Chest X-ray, PA view. Patient: 24 years old, sex F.
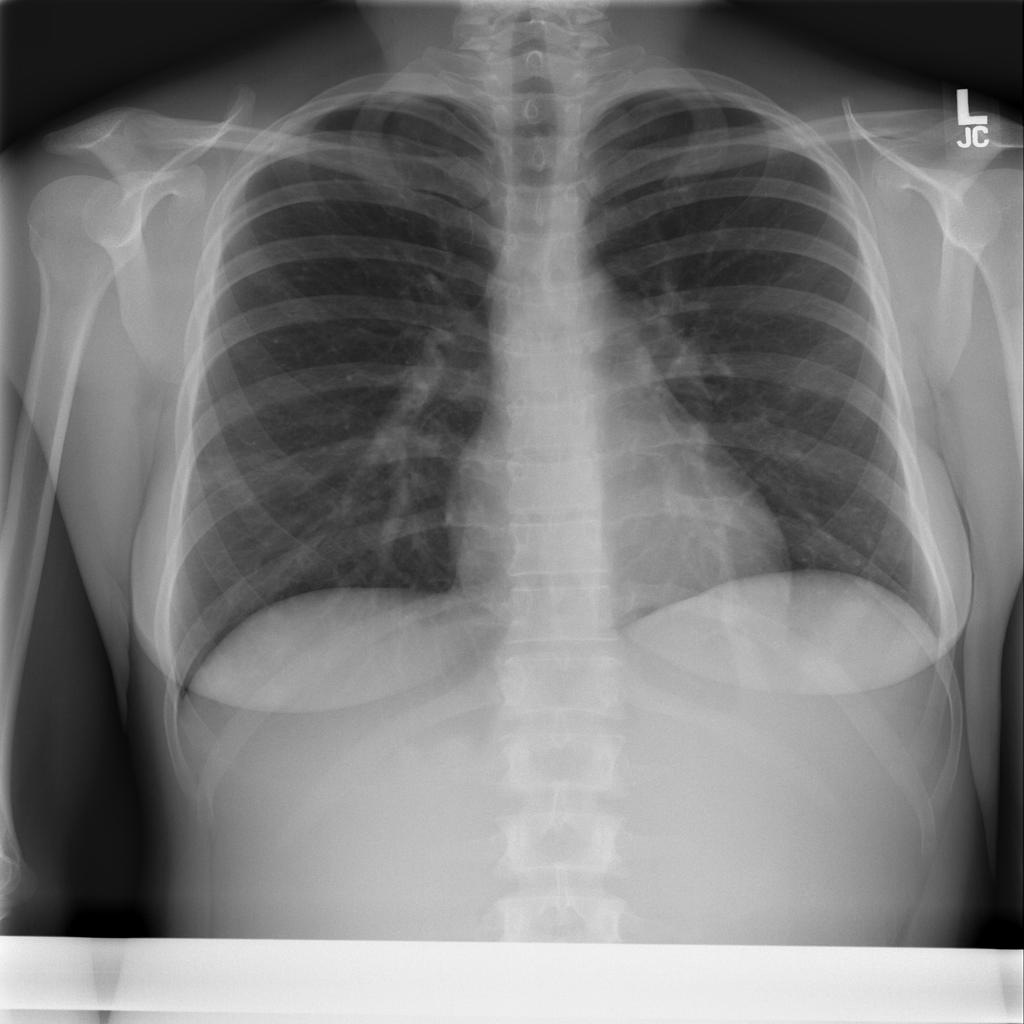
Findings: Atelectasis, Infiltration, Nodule